Question: In My django admin form I have one Image Upload field and also It has been done for the preview support.Also I has clear option to clear that image in the object.If i need to select another image with also clicking the clear option "It does't do that" At a time it says only one option will be done.What I should have to do for the both operations?
Also What could do to have multiple ImageFields in django admin form?What are the ways to do it?
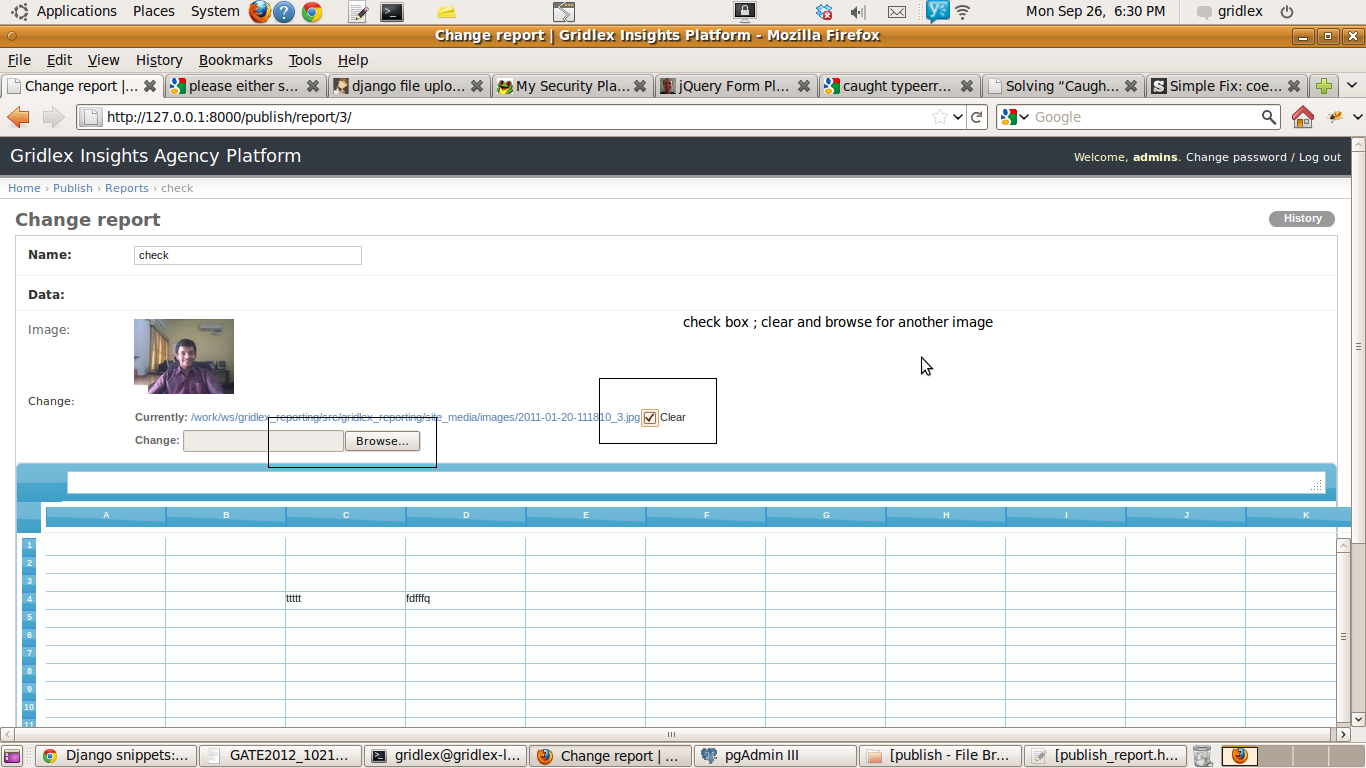
Answer: Use django inline model admin <URL>
earlier question on SO: <URL>